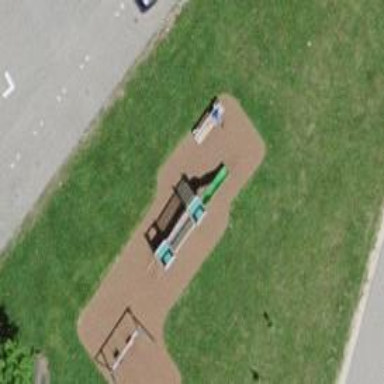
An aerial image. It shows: Brown bench in the vicinity.